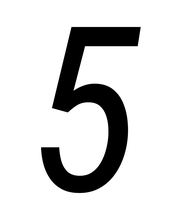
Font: Roboto-Italic_Condensed_Italic